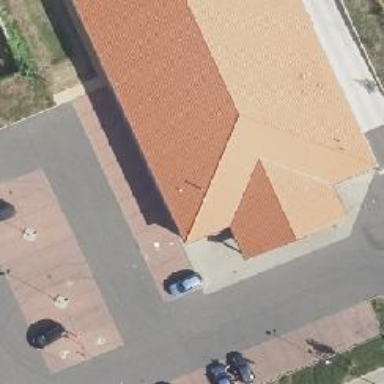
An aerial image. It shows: Bakery.